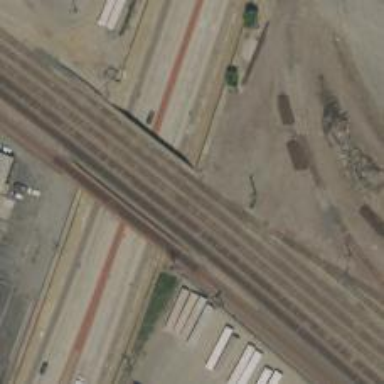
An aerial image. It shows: Bridge over railway siding.